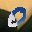
Label: 0